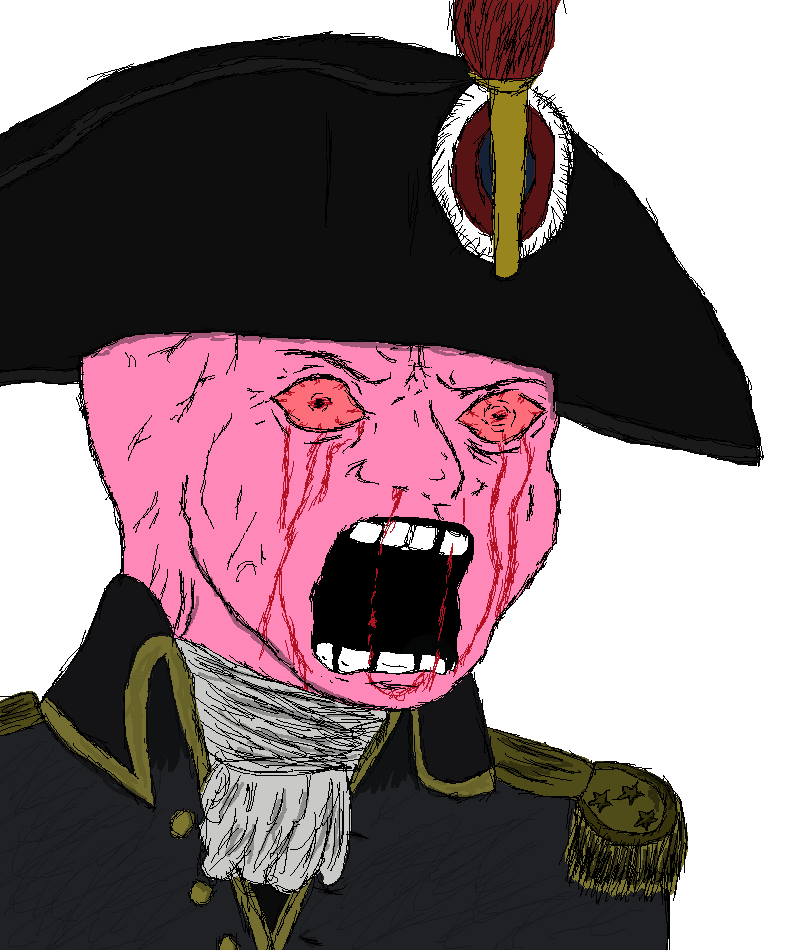
Label: 5_Rage